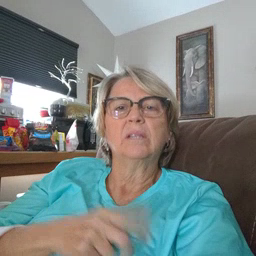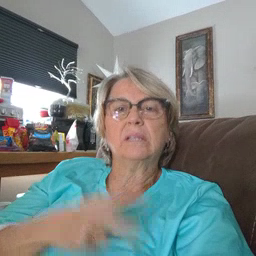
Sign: stuck